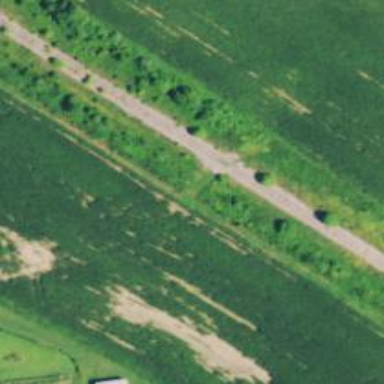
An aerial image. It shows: Abandoned railway.